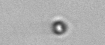
Label: nanoplankton_mix